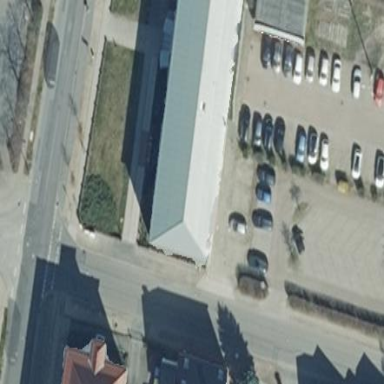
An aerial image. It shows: Office building with hipped roof shape.